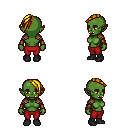
a pixel art fantasy rpg character, female body template, orc, green skin, leather shoulder armor, red pants, blonde long mohawk hairstyle, cloth bracers, black shoes, four views (front, back, left, right), 2x2 character sprite sheet, small pixel art, hard edges, no anti-aliasing